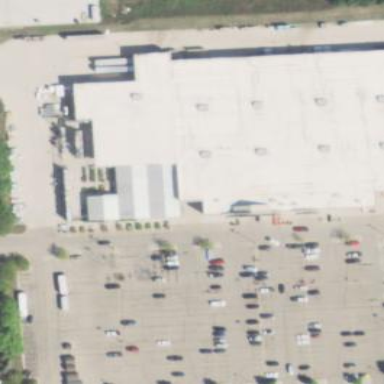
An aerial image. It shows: Parking area with surface.